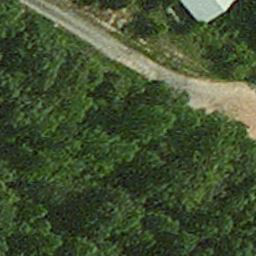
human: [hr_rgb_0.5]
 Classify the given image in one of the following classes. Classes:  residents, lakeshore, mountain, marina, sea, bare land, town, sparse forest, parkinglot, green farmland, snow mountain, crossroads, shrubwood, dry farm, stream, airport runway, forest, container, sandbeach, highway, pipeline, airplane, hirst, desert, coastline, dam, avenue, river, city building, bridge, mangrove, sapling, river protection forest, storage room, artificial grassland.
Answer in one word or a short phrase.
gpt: avenue